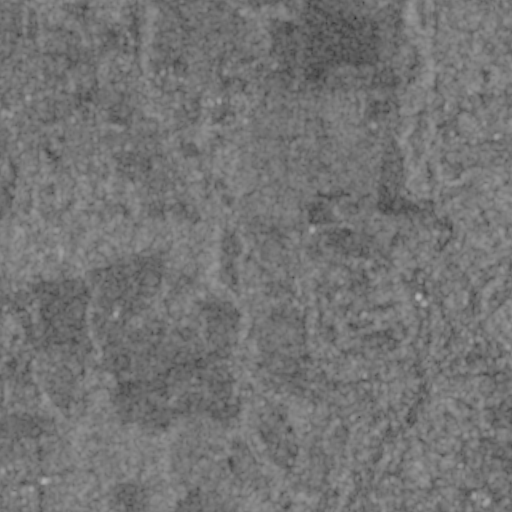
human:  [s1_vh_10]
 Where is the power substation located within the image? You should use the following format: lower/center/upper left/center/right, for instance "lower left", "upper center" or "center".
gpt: The power substation is located in the lower center of the image.
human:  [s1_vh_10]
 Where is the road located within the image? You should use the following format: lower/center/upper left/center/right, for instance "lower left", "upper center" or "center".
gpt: There is no road in the image.

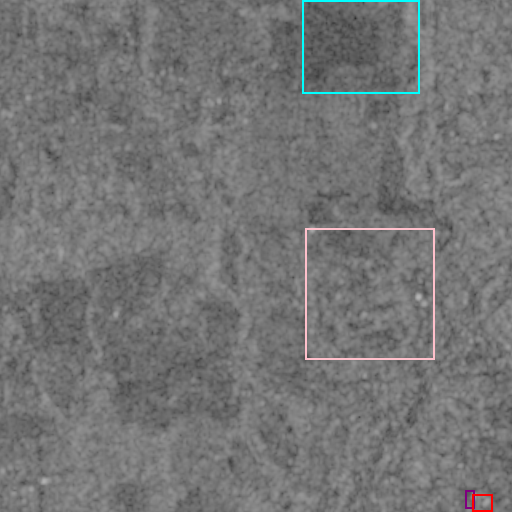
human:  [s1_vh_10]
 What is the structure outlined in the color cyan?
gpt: The structure outlined in cyan is a crop field.
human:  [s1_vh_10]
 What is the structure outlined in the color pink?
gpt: The structure outlined in pink is a park.
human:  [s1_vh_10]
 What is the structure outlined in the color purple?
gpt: The structure outlined in purple is a parking lot.
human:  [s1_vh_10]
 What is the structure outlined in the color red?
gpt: The structure outlined in red is a building.
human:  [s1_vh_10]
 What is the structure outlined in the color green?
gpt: There is no green outline.